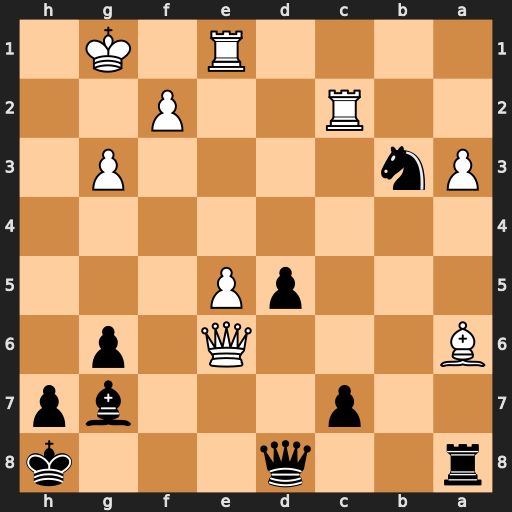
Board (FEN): r2q3k/2p3bp/B3Q1p1/3pP3/8/Pn4P1/2R2P2/4R1K1
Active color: b
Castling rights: -
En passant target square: -
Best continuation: Nd4 Qf7 Nxc2